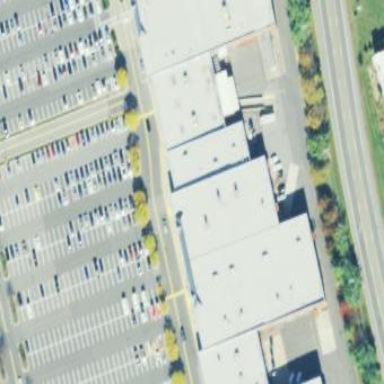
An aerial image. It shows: Retail building that houses department store.